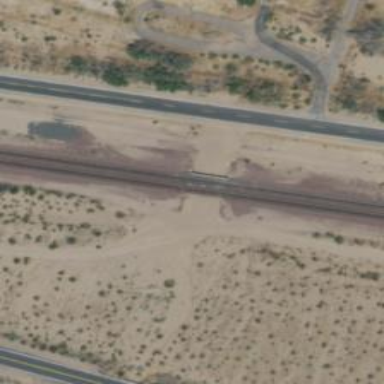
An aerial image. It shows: Railway track.